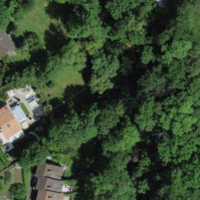
EUNIS habitat code: 53
Species observed at this site:
Allium ursinum